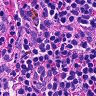
Metastatic tissue present: no